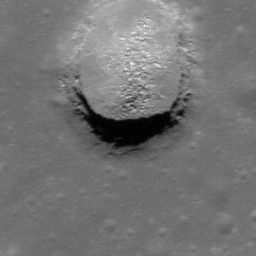
Pit: North Procellarum 1 Pit
Host crater: Oceanus Procellarum
Host type: mare
Lunar coordinates: latitude 35.41, longitude 314.36